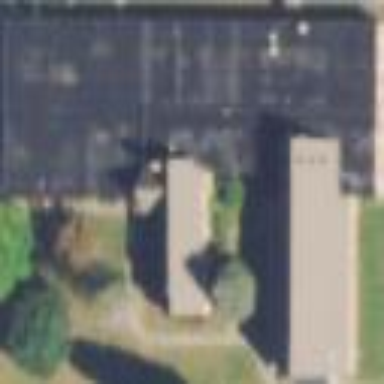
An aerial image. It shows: Building serving as place of worship.